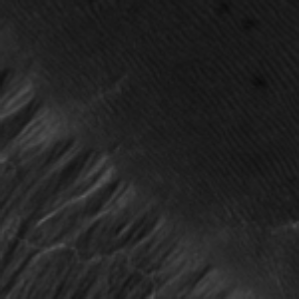
Label: frost